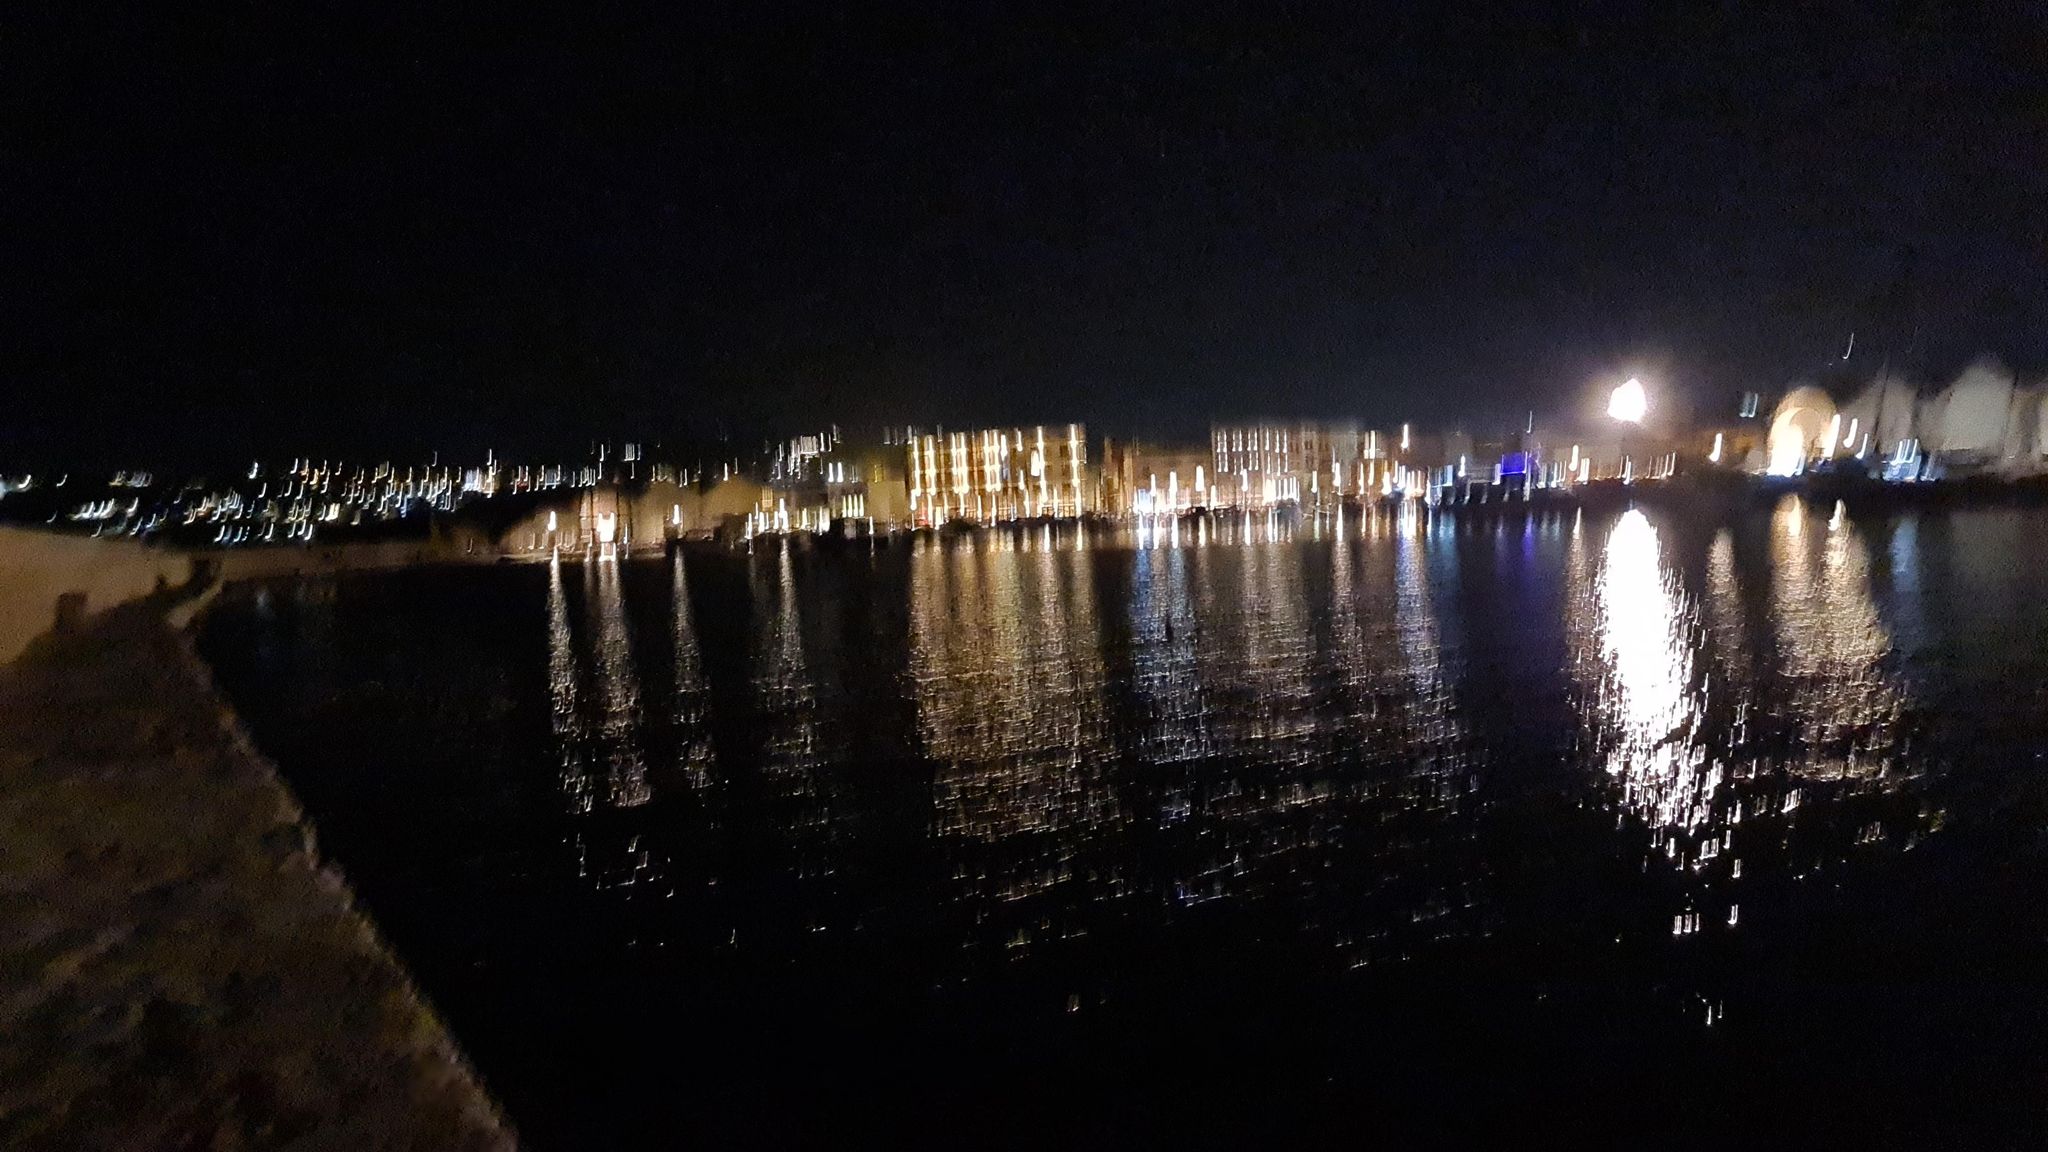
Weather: snowy
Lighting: night
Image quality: slightly poor
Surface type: walking surface
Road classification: residential, footway, steps
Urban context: urban centre
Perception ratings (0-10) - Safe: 0.9, Lively: 2.3, Beautiful: 3.79, Boring: 7.38, Depressing: 1.22, Wealthy: 7.37